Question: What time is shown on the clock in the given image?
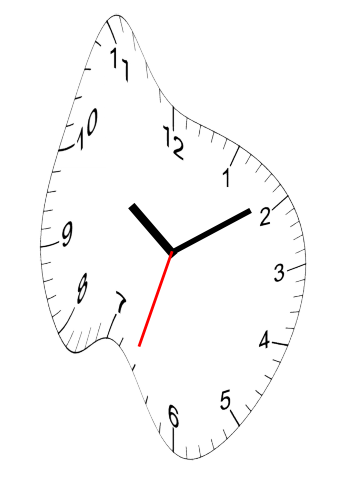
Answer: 10:09:33